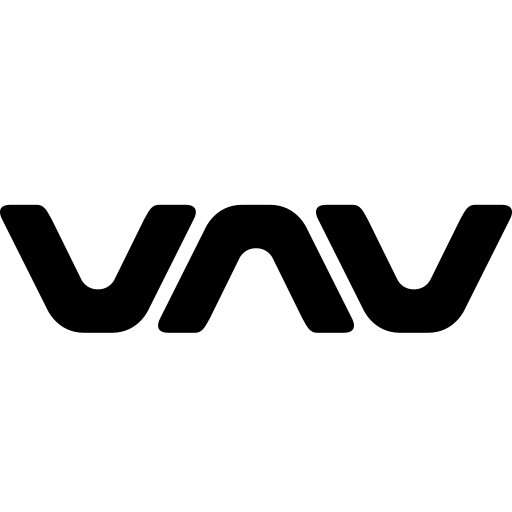
Tags: icon, FontAwesome, fa-icon, brand, vnv